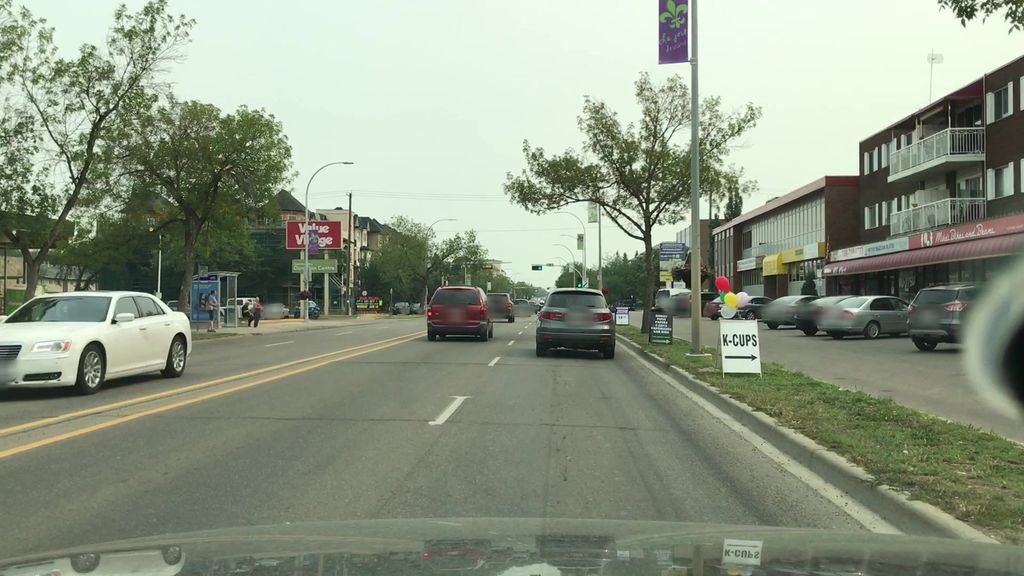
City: edmonton